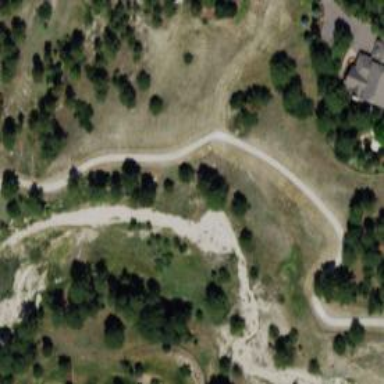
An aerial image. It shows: Path.